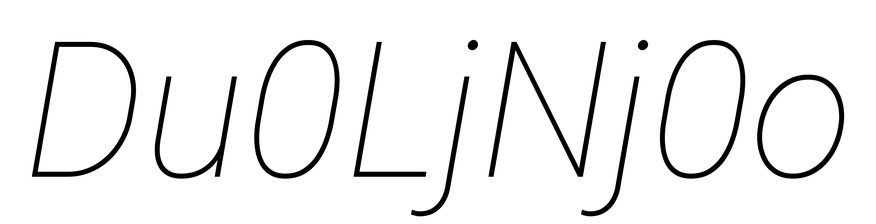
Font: Roboto-Italic_Thin_Italic